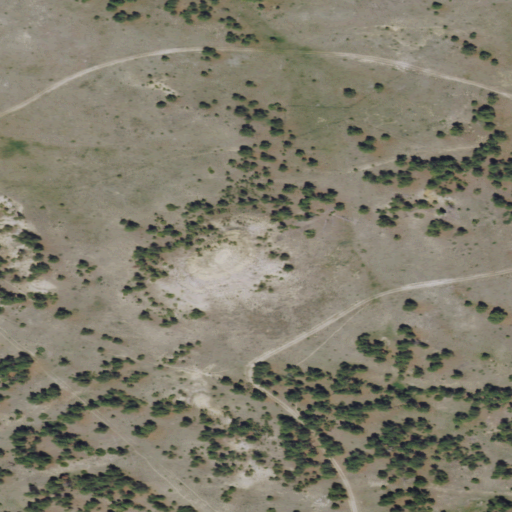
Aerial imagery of mountain in Montana named Gobblers Knob containing grassland, evergreen forest, shrub, open development, low intensity development, and medium intensity development